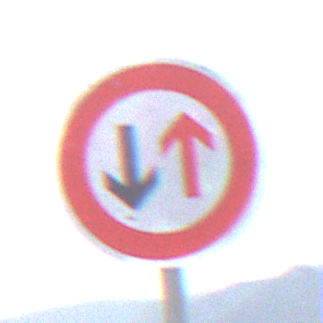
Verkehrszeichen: VorrangDesGegenverkehrs
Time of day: Midday
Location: Outdoor (Nature)
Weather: PartlyCloudy
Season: NotSpecified
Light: Natural